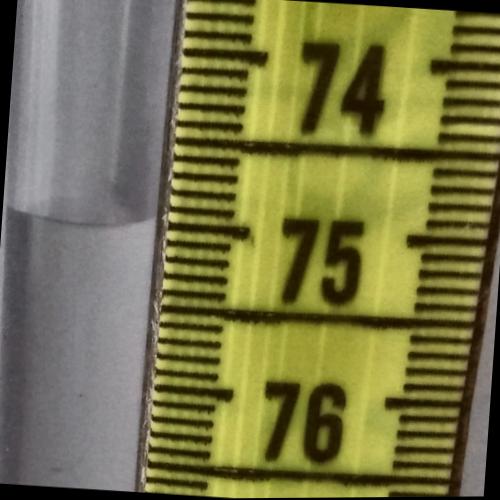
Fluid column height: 75.0 cm